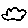
Label: cloud